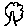
Label: tree